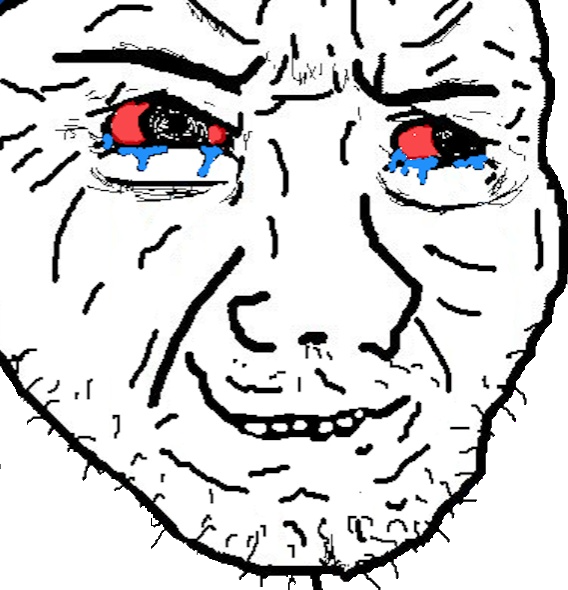
Label: 5_Crying_Wojak